Interaction volume radius: 5 \u00c5
Interaction volume height: 20 \u00c5
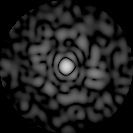
Disorder parameter: 0.8215